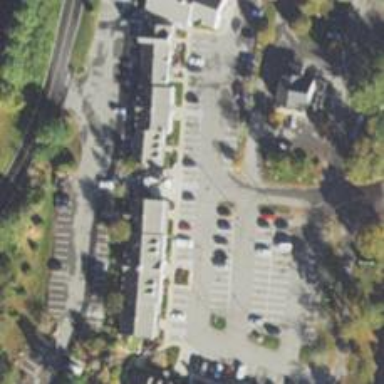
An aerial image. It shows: Parking space is available.